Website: slack
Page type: stored-credit-cards
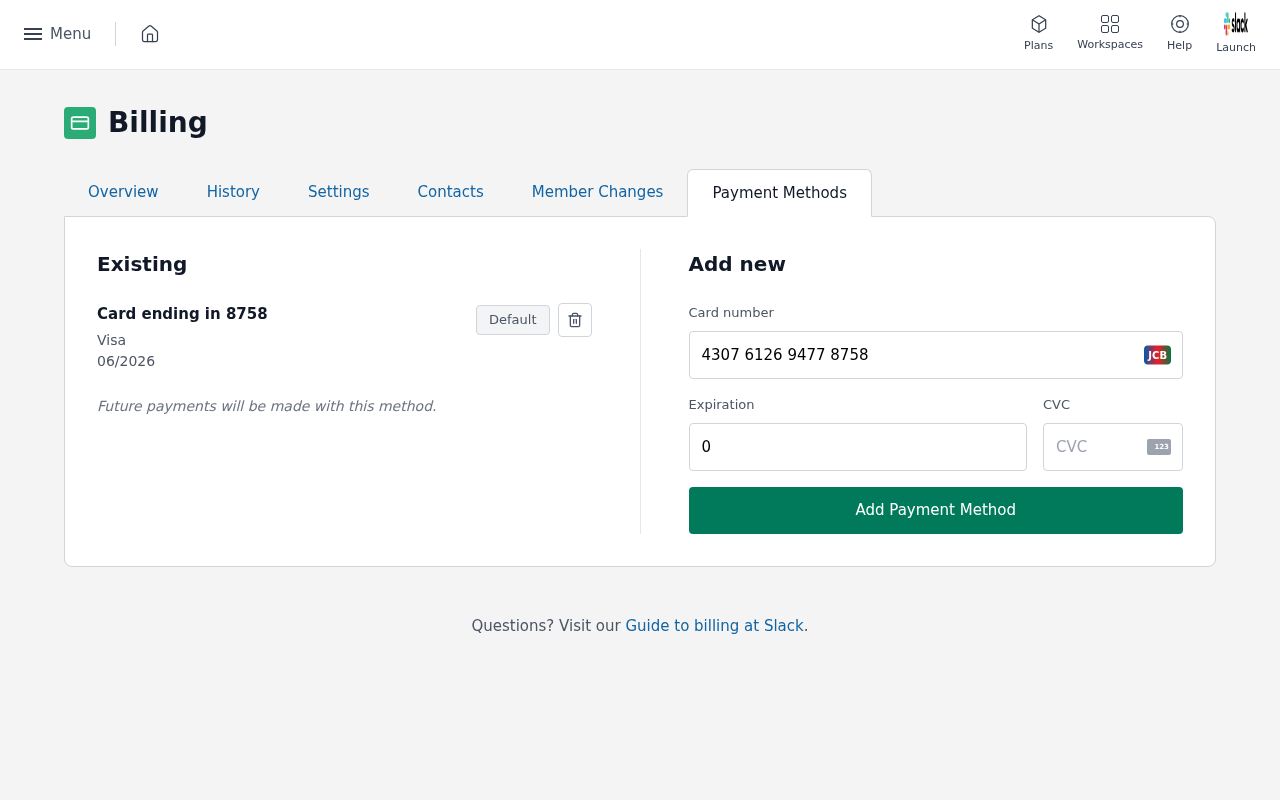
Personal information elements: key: PII_CARD_CVV
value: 675
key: PII_CARD_EXPIRY
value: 06/2026
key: PII_CARD_EXPIRY
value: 06/26
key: PII_CARD_LAST4
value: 8758
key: PII_CARD_NUMBER
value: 4307 6126 9477 8758
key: PII_CARD_TYPE
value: Visa